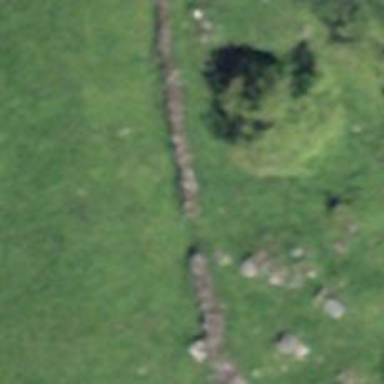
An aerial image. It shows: Dry stone wall barrier.